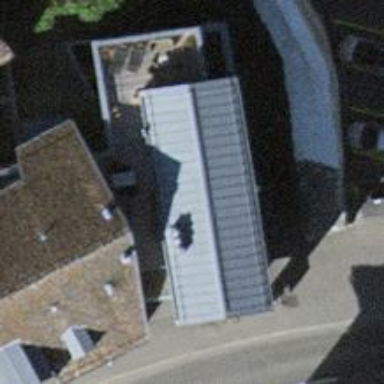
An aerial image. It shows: Flat-roofed building with grey roof and light grey facade.